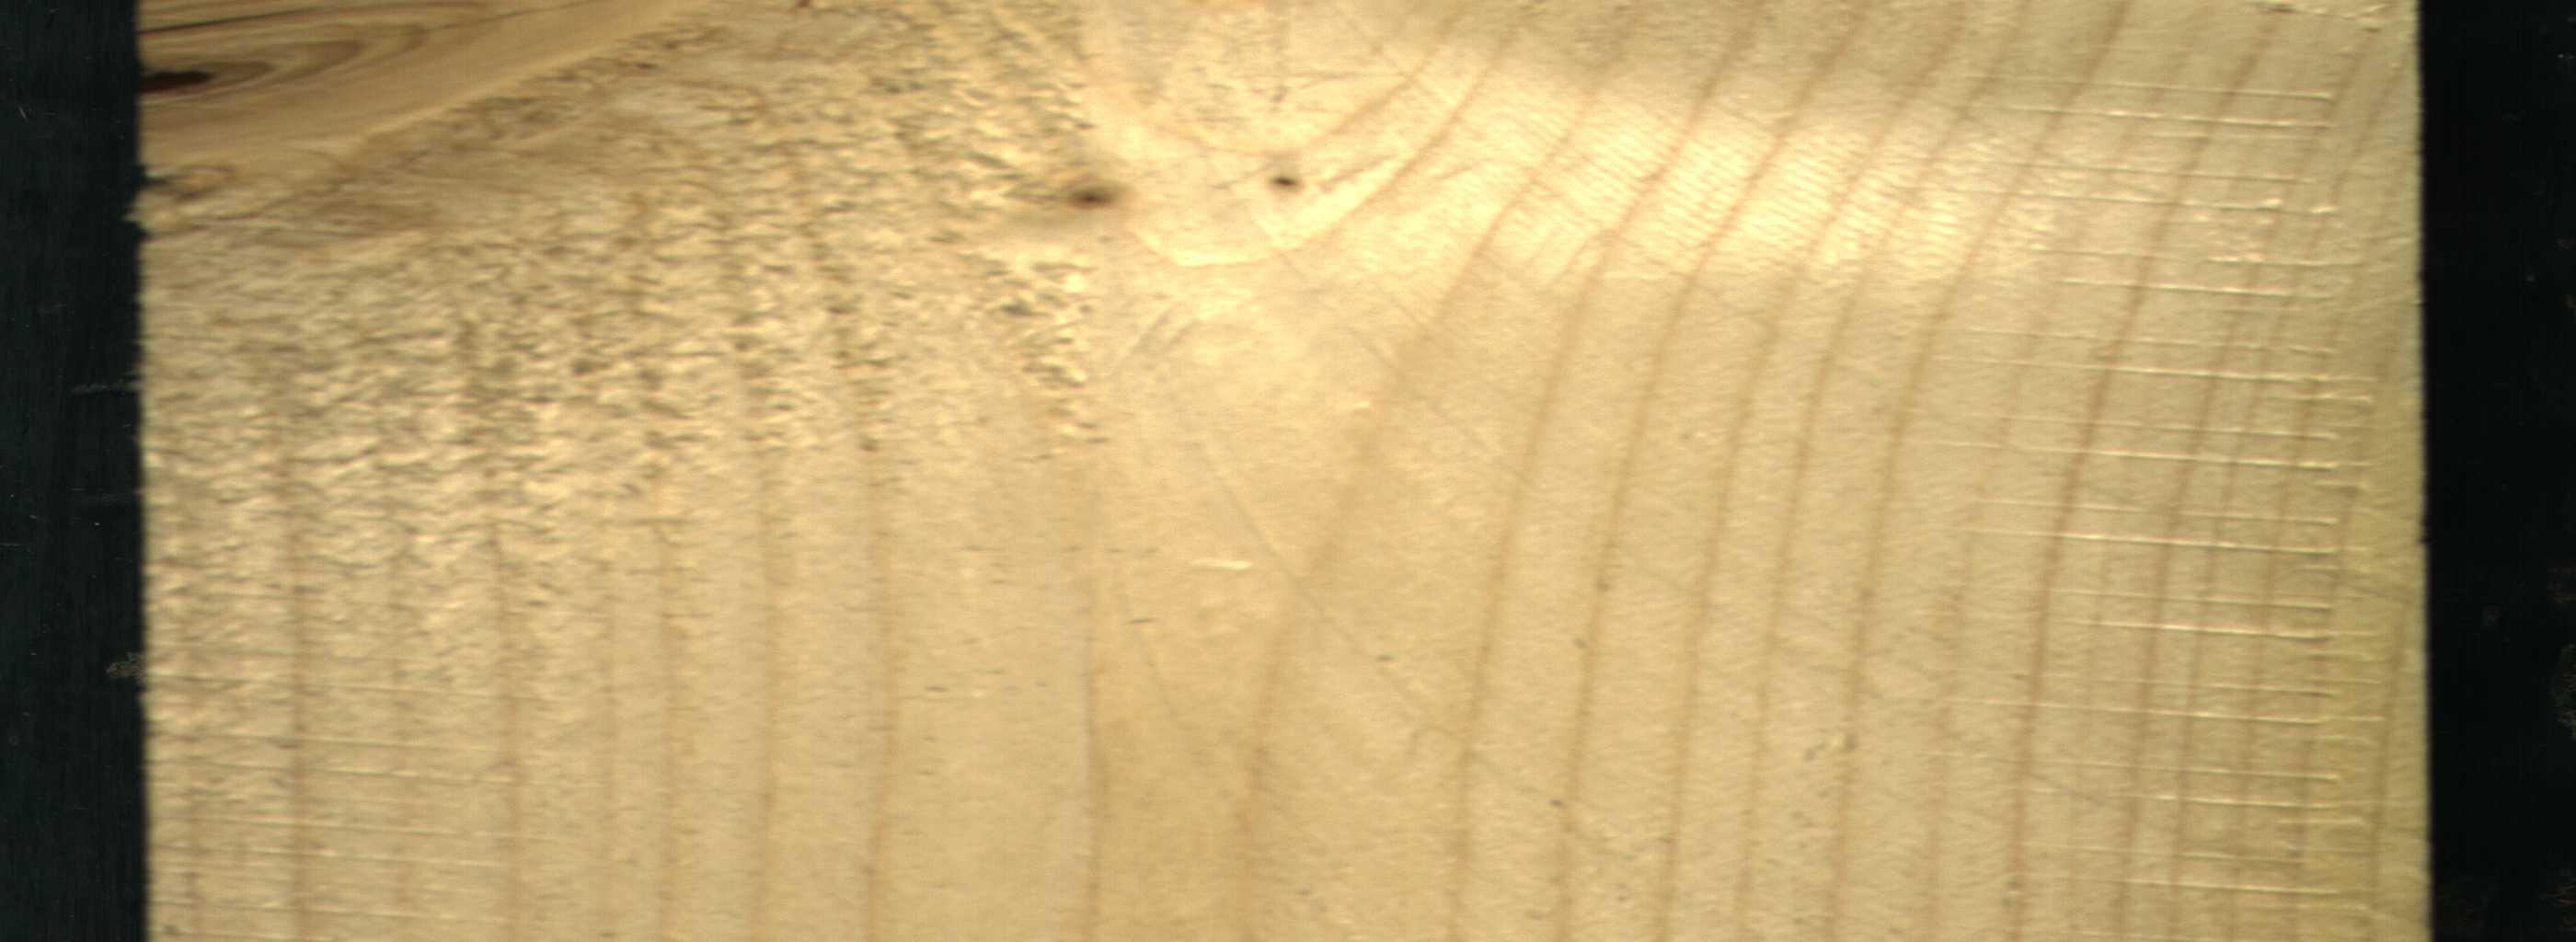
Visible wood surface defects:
knot_with_crack
Live_Knot